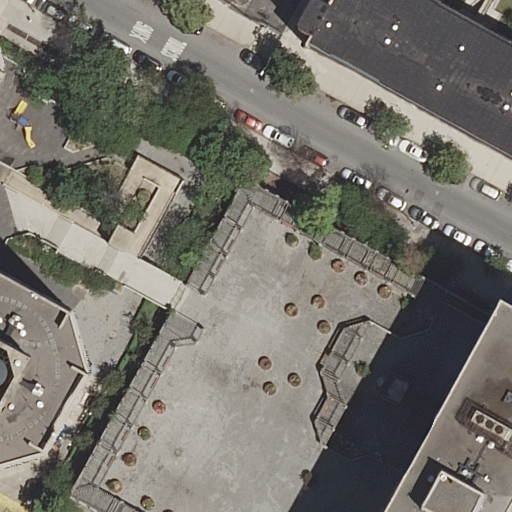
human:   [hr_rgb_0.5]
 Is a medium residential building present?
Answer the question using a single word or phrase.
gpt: no

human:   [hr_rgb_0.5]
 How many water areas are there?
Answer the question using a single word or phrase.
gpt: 0

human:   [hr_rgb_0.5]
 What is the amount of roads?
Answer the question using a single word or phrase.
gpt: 2

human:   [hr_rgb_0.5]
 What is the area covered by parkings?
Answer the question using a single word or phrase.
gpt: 2062m2

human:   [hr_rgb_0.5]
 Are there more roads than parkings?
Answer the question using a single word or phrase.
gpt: yes

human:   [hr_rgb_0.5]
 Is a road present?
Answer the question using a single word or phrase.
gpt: yes

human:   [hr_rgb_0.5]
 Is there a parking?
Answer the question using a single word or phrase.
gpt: yes

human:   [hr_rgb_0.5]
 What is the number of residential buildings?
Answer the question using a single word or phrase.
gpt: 5

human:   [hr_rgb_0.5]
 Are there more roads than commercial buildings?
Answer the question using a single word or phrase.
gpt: yes

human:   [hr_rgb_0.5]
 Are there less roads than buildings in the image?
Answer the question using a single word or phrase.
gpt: yes

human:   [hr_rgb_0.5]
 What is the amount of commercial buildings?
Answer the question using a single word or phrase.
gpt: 0

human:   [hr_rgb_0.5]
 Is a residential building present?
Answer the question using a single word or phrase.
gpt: yes

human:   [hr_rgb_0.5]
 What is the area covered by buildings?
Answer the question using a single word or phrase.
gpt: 3807m2

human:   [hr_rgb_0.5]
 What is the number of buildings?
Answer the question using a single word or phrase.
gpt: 5

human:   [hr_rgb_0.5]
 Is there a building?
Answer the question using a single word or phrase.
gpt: yes

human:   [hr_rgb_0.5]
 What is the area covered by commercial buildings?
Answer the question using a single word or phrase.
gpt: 0m2

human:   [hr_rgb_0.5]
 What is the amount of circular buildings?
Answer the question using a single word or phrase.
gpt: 0

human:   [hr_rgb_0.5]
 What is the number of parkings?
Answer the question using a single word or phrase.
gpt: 1

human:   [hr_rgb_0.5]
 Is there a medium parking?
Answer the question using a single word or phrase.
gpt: no

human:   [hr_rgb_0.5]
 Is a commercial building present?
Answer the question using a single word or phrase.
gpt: no

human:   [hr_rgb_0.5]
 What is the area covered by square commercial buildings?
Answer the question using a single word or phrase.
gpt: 0m2

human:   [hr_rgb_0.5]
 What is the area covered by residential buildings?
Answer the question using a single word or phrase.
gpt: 3807m2

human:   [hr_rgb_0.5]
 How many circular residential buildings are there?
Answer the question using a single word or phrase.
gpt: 0

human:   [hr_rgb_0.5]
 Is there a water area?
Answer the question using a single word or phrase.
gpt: no

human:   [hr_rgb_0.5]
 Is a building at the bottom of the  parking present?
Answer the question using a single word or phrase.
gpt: yes

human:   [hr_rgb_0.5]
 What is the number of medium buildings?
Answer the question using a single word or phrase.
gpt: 0

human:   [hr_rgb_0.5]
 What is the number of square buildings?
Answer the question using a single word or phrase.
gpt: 0

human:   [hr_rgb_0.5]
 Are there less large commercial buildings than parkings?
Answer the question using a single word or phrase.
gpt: yes

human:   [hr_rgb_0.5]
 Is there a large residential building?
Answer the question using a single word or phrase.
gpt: yes

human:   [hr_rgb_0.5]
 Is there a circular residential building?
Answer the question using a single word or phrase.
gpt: no

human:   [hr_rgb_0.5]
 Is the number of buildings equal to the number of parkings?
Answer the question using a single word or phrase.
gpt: no

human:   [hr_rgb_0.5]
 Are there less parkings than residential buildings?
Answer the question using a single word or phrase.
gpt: yes

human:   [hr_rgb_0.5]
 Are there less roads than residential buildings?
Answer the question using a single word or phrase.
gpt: yes

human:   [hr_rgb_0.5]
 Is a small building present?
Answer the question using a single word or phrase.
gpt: yes

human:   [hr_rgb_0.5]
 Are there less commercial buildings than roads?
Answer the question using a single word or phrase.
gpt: yes

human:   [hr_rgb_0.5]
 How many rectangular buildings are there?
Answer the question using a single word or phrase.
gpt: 3

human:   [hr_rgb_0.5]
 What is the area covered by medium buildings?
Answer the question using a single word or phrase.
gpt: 0m2

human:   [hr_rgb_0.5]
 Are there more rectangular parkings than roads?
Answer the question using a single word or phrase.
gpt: no

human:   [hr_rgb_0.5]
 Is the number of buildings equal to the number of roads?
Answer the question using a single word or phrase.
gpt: no

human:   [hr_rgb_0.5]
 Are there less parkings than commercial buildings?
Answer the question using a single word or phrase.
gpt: no

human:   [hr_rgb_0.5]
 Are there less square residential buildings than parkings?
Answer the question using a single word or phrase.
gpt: yes

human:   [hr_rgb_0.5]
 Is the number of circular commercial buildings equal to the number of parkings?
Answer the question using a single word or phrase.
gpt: no

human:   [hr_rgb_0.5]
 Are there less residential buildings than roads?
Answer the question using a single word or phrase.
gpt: no

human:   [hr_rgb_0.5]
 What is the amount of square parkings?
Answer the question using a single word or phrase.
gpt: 0

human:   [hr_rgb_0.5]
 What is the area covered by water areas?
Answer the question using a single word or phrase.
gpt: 0m2

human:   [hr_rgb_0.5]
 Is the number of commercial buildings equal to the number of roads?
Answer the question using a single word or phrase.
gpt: no

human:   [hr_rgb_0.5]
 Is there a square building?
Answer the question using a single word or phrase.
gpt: no

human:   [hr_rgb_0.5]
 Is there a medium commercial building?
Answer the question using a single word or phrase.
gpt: no

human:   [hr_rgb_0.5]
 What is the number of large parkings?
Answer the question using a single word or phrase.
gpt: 1

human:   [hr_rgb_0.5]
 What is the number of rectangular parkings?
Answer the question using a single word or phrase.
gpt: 1

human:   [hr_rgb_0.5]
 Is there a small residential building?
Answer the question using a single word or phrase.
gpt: yes

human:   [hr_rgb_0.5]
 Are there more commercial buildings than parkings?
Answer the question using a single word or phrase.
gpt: no

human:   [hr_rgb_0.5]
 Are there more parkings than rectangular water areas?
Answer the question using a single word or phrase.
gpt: yes

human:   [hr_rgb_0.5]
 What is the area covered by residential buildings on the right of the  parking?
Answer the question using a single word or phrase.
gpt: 1497m2

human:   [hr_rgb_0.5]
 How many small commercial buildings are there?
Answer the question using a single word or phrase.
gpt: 0

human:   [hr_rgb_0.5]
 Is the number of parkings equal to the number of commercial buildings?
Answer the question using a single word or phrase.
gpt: no

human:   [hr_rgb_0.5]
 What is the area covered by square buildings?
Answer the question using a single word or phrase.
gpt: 0m2

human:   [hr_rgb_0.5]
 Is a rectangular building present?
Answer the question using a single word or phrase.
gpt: yes

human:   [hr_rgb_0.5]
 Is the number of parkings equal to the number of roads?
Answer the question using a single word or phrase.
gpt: no

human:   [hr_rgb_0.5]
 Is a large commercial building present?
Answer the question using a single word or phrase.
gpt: no

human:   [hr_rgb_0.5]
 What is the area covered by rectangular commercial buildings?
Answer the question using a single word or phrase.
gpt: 0m2

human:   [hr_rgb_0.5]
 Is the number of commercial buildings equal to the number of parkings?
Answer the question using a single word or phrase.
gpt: no

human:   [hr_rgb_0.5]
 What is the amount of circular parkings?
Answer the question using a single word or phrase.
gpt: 0

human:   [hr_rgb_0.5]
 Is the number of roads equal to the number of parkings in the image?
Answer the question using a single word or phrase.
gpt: no